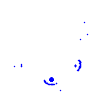
Particle: electron